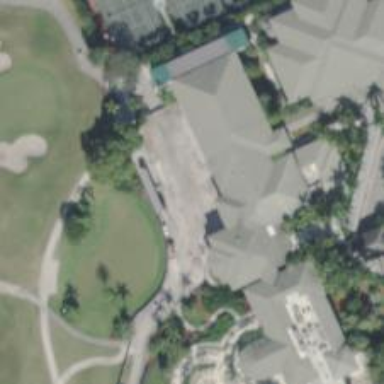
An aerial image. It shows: Service road used as golf cart path.